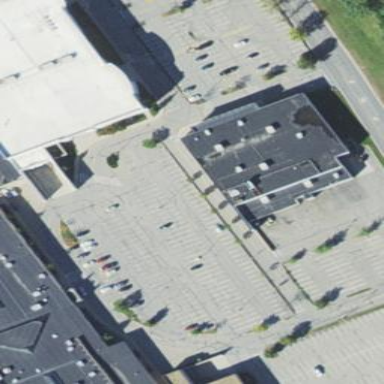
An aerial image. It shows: Amusement arcade building.